Interaction volume radius: 10 \u00c5
Interaction volume height: 30 \u00c5
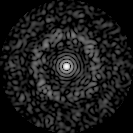
Disorder parameter: 0.8265